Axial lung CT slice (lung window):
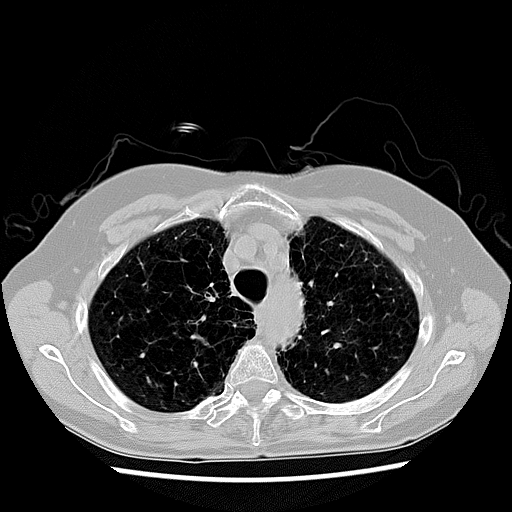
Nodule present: no